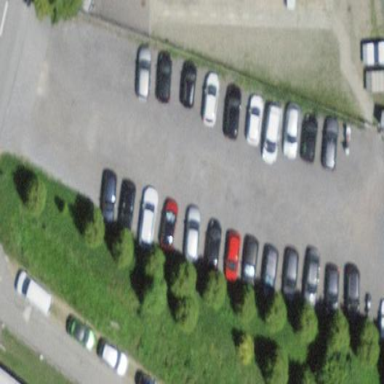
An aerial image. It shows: Parking area with surface.